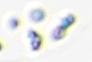
Label: Phaeocystis